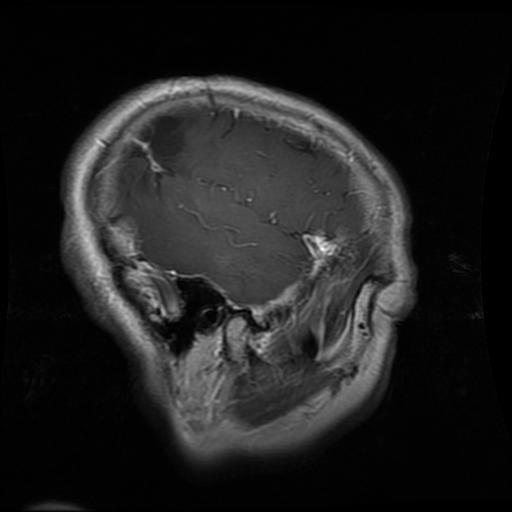
Label: glioma